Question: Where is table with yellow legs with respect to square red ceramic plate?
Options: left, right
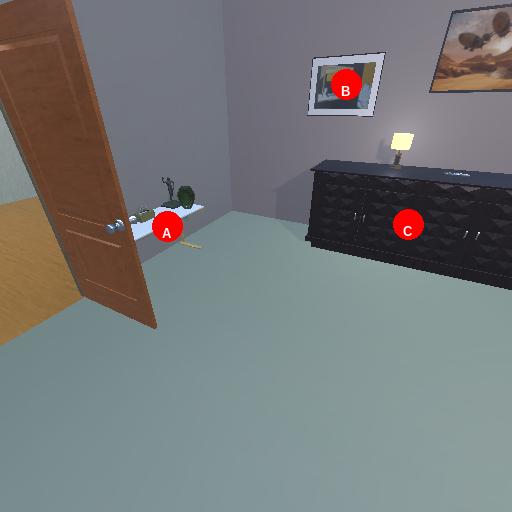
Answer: left